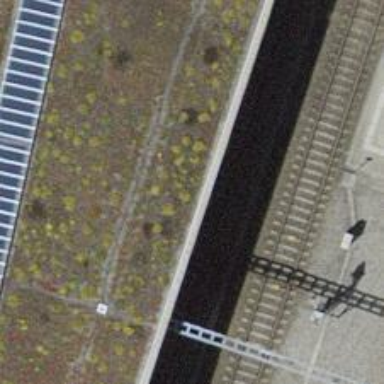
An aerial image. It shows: Platform edge at railway station.